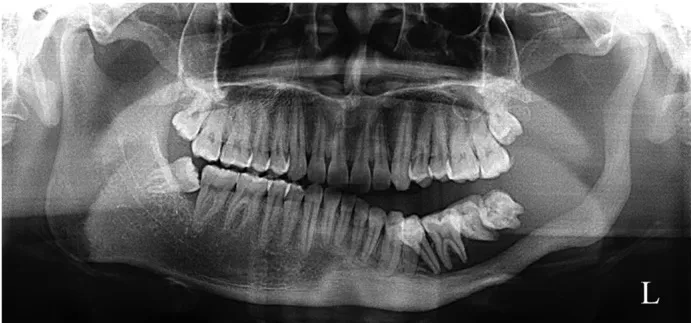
Panoramic radiograph revealing severe bone resorption of the left mandibular body and ramus.
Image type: radiology (x_ray)